Question: I am getting data from a database, and in that data I have found some of the HTML tags in the form of a string, but when I display data to the frontend side I saw HTML tags are also. I want to convert that HTML tags data into there real value using ejs.
my code is -
fetch data -
'''
app.get("/blogs/:id", (req, res) => {
const requestParams = _.lowerCase(req.params.id);
blogData.forEach(function (post) {
const storedTitel = _.lowerCase(post.heading);
if (storedTitel === requestParams) {
res.render("blogsfullDetails", {
date: post.date,
heading: post.heading,
subheading: post.subheading,
discription: post.discription,
discription2: post.discription2,
image: post.image,
image2: post.image2,
});
}
});
});
'''
ejs file -
'''
<div class="blogTitle">
<p class="date text-center"><%= date %></p>
<p class="blog-heading text-center"><%= heading %></p>
<p class="subText text-center"><%= subheading %></p>
<div class="socialMedia">
<a href="" target="_blank" ><i class="fa fa-linkedin fa-2x" style="color: #0e76a8 ;" aria-hidden="true"></i></a>
<a href="" target="_blank" ><i class="fa fa-instagram fa-2x" style="color: #fb3958;"></i></a>
<a href="" target="_blank" ><i class="fa fa-facebook-square fa-2x" style="color: #4267B2;"></i></a>
</div>
</div>
<div class="blog-main-image" style="background-image: url('<%= image2 %>')"></div>
<div class="blogText">
<p><%= discription %></p>
<div class="blog-main-image" style="background-image: url('<%= image %>')"></div>
<p><%= discription2 %></p>
</div>
'''
frontend image -

I know how to convert Html data in text using dangerouslySetInnerHTML in React but don't know how to do it in ejs please help
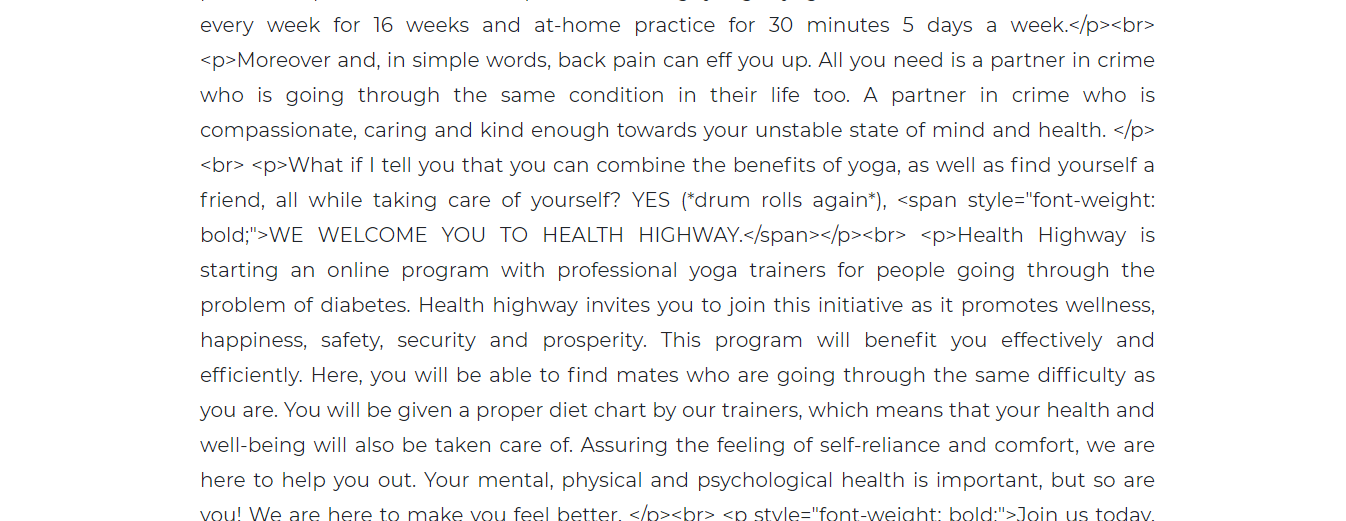
Answer: Use the '<%- html_variable ->' syntax instead of '<%= variable >' , where rendering of raw HTML code is necessary.
UPD:
For the security proposes I'd recommend to parse html before using it directly.
Check out this tread: <URL> attack.